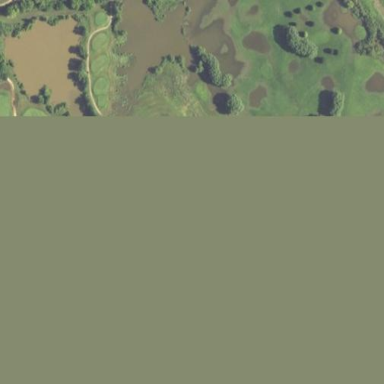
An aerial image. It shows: Water hazard in golf course. The hazard is natural water feature.